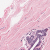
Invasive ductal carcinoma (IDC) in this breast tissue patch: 0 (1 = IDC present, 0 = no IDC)